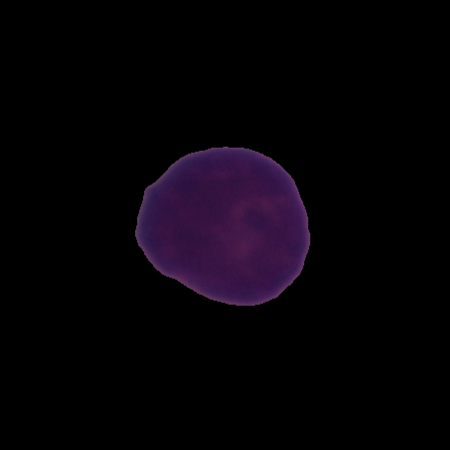
Label: healthy